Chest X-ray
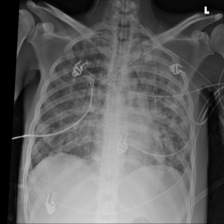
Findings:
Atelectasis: negative
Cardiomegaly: negative
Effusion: negative
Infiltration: positive
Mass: negative
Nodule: negative
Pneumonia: negative
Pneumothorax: negative
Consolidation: negative
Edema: negative
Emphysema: negative
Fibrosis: negative
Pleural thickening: negative
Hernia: negative